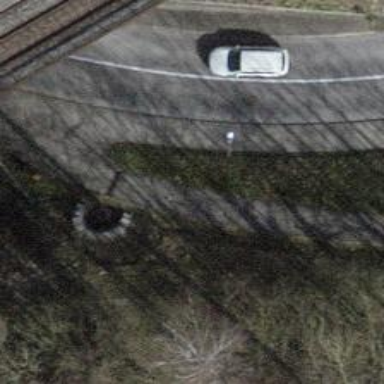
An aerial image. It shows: Cycle barrier.